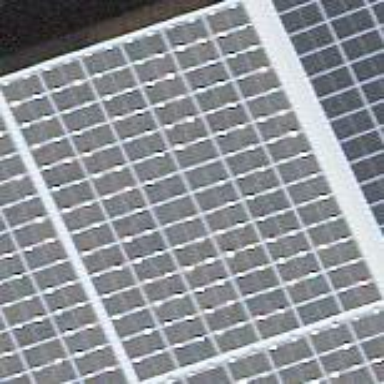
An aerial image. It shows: Solar power generator utilizing photovoltaic technology with solar photovoltaic panels.